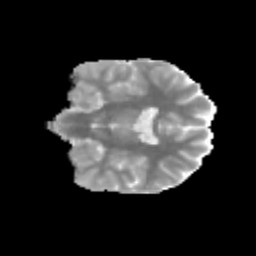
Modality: MD
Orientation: coronal
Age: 11
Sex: female
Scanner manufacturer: siemens
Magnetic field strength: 3 T
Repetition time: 3.8 s
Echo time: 0.07 s